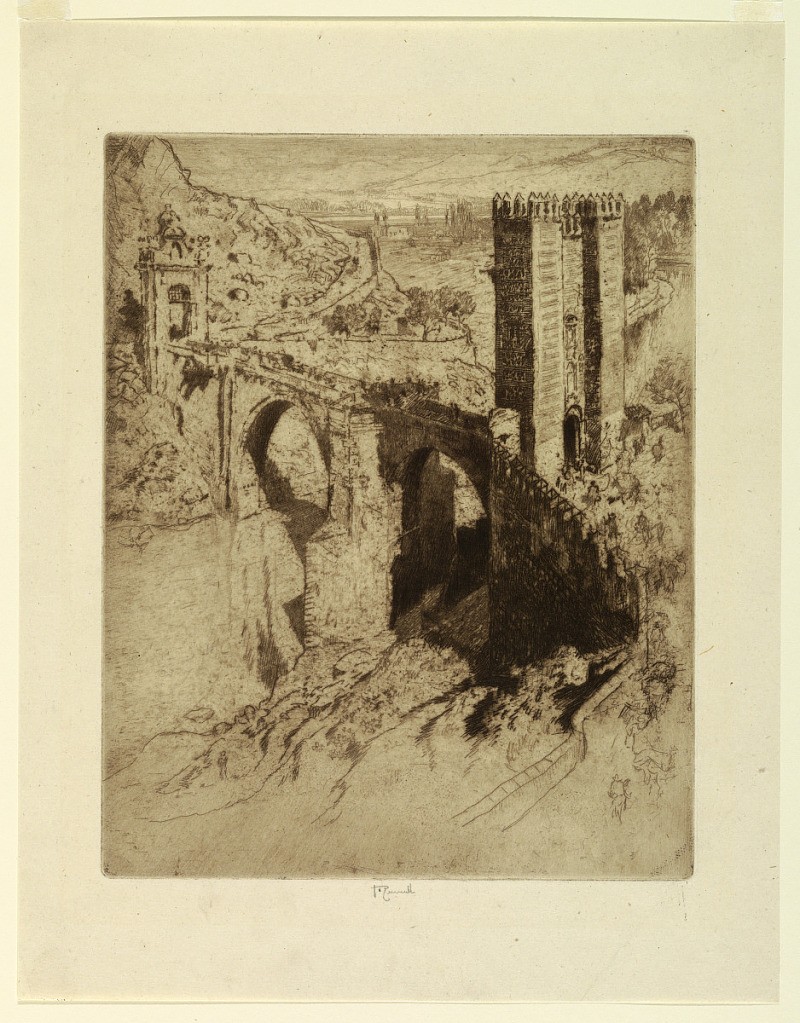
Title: Bridge of Alcantara, Toledo
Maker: Joseph Pennell, American, active England, 1857–1926
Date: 1904
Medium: Etching on paper
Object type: Print
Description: Vertical rectangle. The fortified bridge is seen from one end, slightly from above. A similar tower is at the far end.